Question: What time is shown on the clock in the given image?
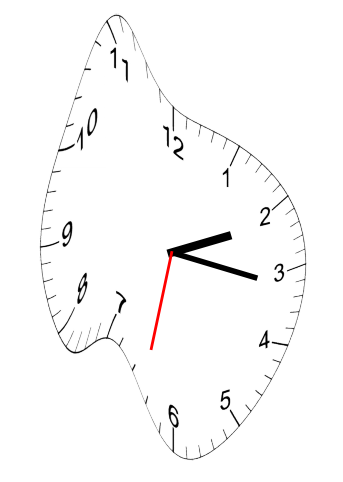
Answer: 02:16:32